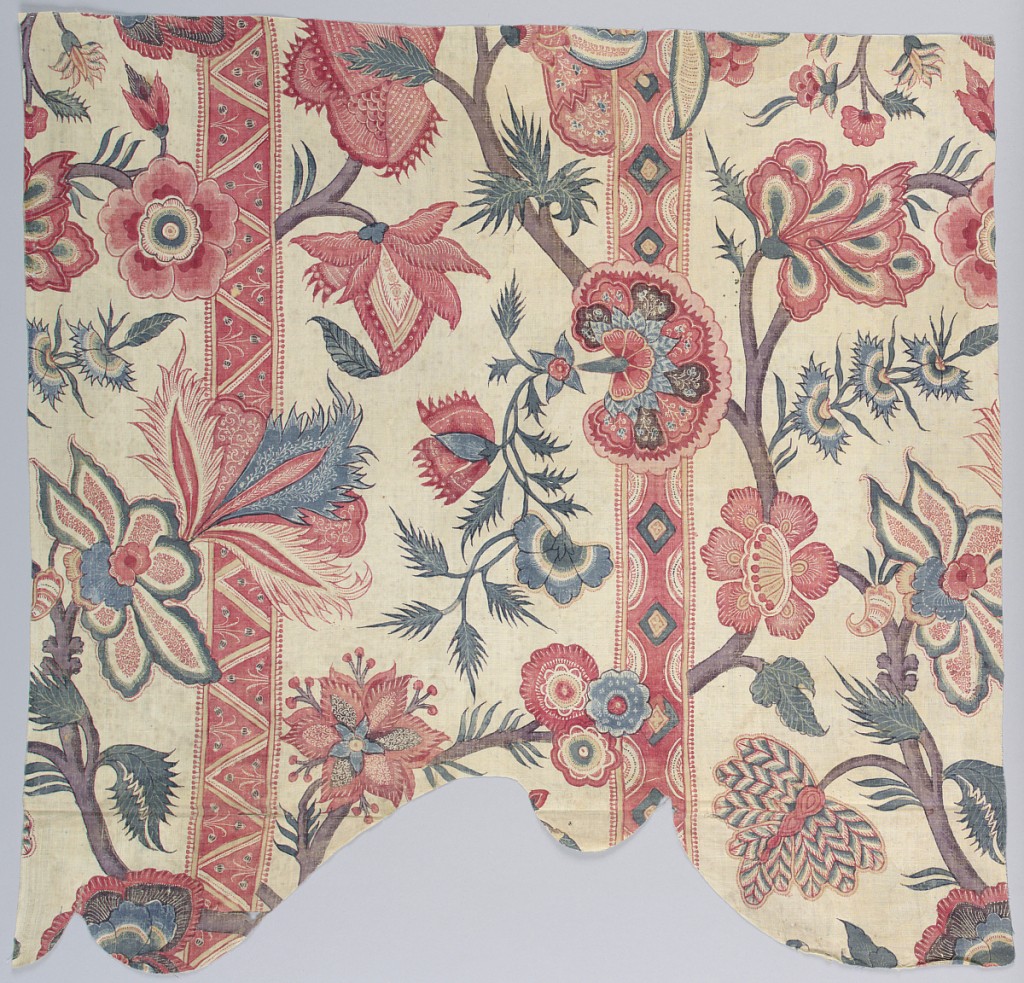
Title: Textile
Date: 18th century
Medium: cotton Technique: mordants for black, reds and purple applied by pen and brush over resist; madder dyed; blue applied over resist by immersion; yellow applied by brush; chintz on plain weave
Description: Stripes and flowers on white background. Exotic blossoms with different fillings swirling over two different stripes.